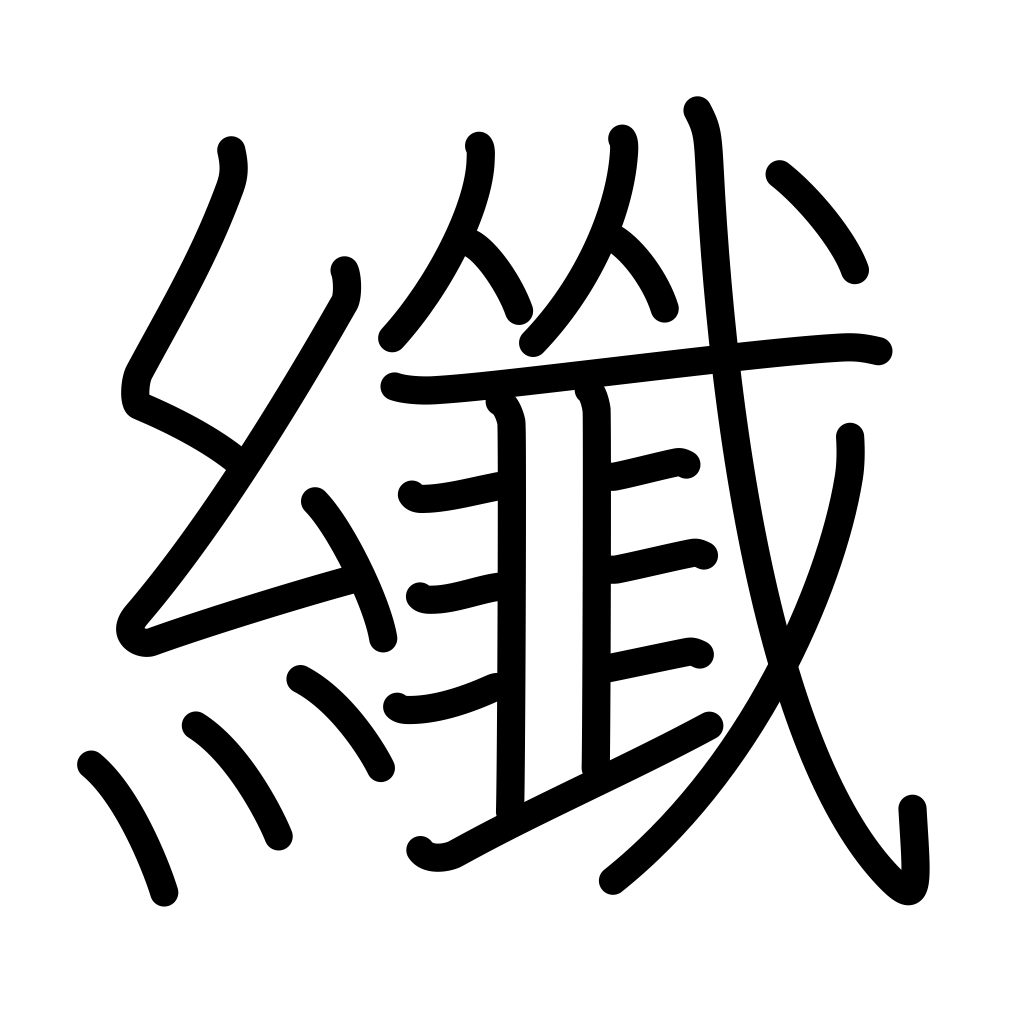
Meaning: fine, slender, thin kimono